【题型】解答题　【知识点】解析几何　【难度】medium
双曲线 \(x^2 - \frac{y^2}{b^2} = 1\)（\(b>0\)）的左、右焦点分别为 \(F_1\)、\(F_2\)，直线 \(l\) 过 \(F_2\) 且与双曲线交于 \(A\)、\(B\) 两点。

(1) 若双曲线的离心率为 2，求 \(b\) 的值；

(2) 若 \(l\) 的倾斜角为 \(\frac{\pi}{2}\)，\(\triangle F_1AB\) 是等边三角形，求双曲线的渐近线方程；

(3) 设 \(b = \sqrt{3}\)，若 \(l\) 的斜率存在，且 \((\overrightarrow{F_1A} + \overrightarrow{F_1B}) \cdot \overrightarrow{AB} = 0\)，求 \(l\) 的斜率。

\vspace{1em}
【解答】
【答案】(1) \(b = \sqrt{3}\)；(2) \(y = \pm \sqrt{2}x\)；(3) \(\pm \frac{\sqrt{15}}{5}\)。

\vspace{1em}

【分析】(1) 利用离心率求解即可；(2) 利用 \(\triangle F_1AB\) 是等边三角形，得到 \(2c = \sqrt{3}|y_A|\)；(3) 由 \((\overrightarrow{F_1A} + \overrightarrow{F_1B}) \cdot \overrightarrow{AB} = 0\) 知 \(F_1M \perp AB\)，故 \(k_{F_1M} \cdot k = -1\)。联立双曲线和直线的方程结合韦达定理求解即可。

\vspace{1em}

【详解】(1) \(e = \frac{c}{a} = 2\)，\(a = 1\)，\(\therefore c = 2\)。
\[
\therefore b^2 = c^2 - a^2 = 3 \implies b = \sqrt{3};
\]

(2) 设 \(A(x_A, y_A)\)。由题意，\(F_2(c,0)\)，\(c = \sqrt{1 + b^2}\)，\(y_A^2 = b^2(c^2 - 1) = b^4\)，
因为 \(\triangle F_1AB\) 是等边三角形，所以 \(2c = \sqrt{3}|y_A|\)，即 \(4(1 + b^2) = 3b^4\)，
解得 \(b^2 = 2\)，故双曲线的渐近线方程为 \(y = \pm \sqrt{2}x\)；

(3) 由已知，\(F_1(-2,0)\)，\(F_2(2,0)\)。
设 \(A(x_1,y_1)\)，\(B(x_2,y_2)\)，直线 \(l: y = k(x - 2)\)。显然 \(k \neq 0\)。
由
\[
\begin{cases}
x^2 - \frac{y^2}{3} = 1 \\
y = k(x - 2)
\end{cases}
\]
得 \((k^2 - 3)x^2 - 4k^2x + 4k^2 + 3 = 0\)。
因为 \(l\) 与双曲线交于两点，所以 \(k^2 - 3 \neq 0\)，且 \(\Delta = 36(1 + k^2) > 0\)。
设 \(AB\) 的中点为 \(M(x_M, y_M)\)。
由 \((\overrightarrow{F_1A} + \overrightarrow{F_1B}) \cdot \overrightarrow{AB} = 0\)

即 \(\overrightarrow{F_1M} \cdot \overrightarrow{AB} = 0\)，知 \(F_1M \perp AB\)，故 \(k_{F_1M} \cdot k = -1\)。

而 \(x_M = \frac{x_1 + x_2}{2} = \frac{2k^2}{k^2 - 3}\)，\(y_M = k(x_M - 2) = \frac{6k}{k^2 - 3}\)，\(k_{F_1M} = \frac{3k}{2k^2 - 3}\)，

所以 \(\frac{3k}{2k^2 - 3} \cdot k = -1\)，得 \(k^2 = \frac{3}{5}\)，故 \(l\) 的斜率为 \(\pm \frac{\sqrt{15}}{5}\)。

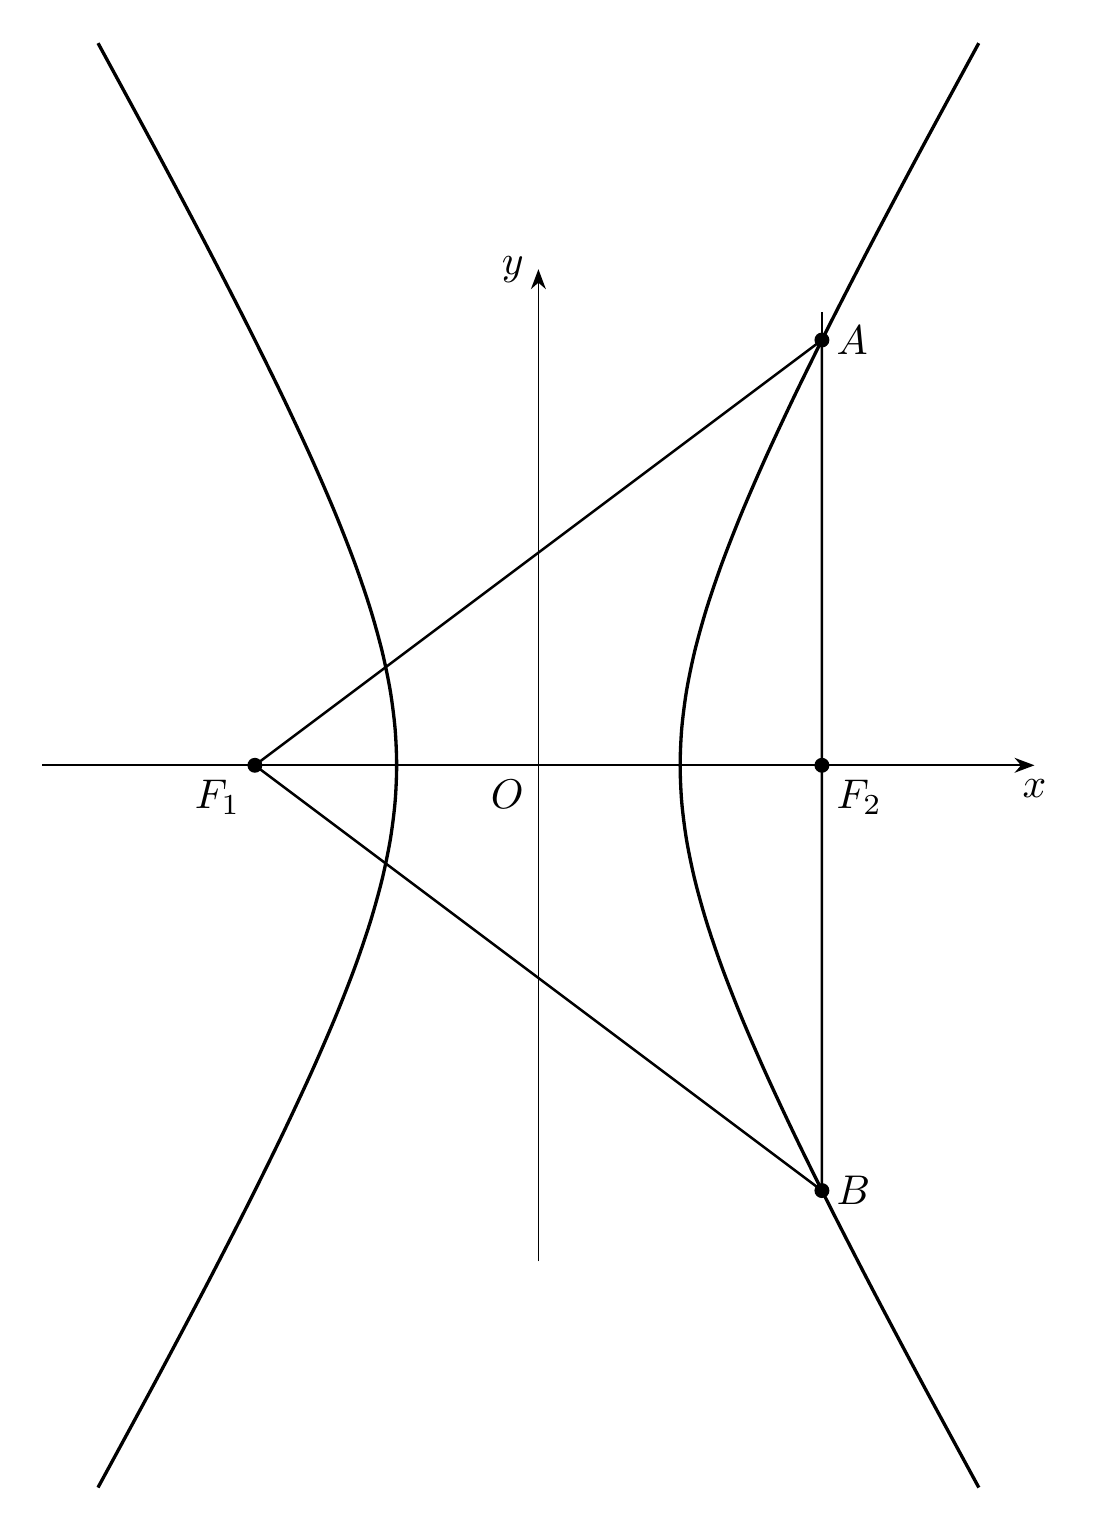
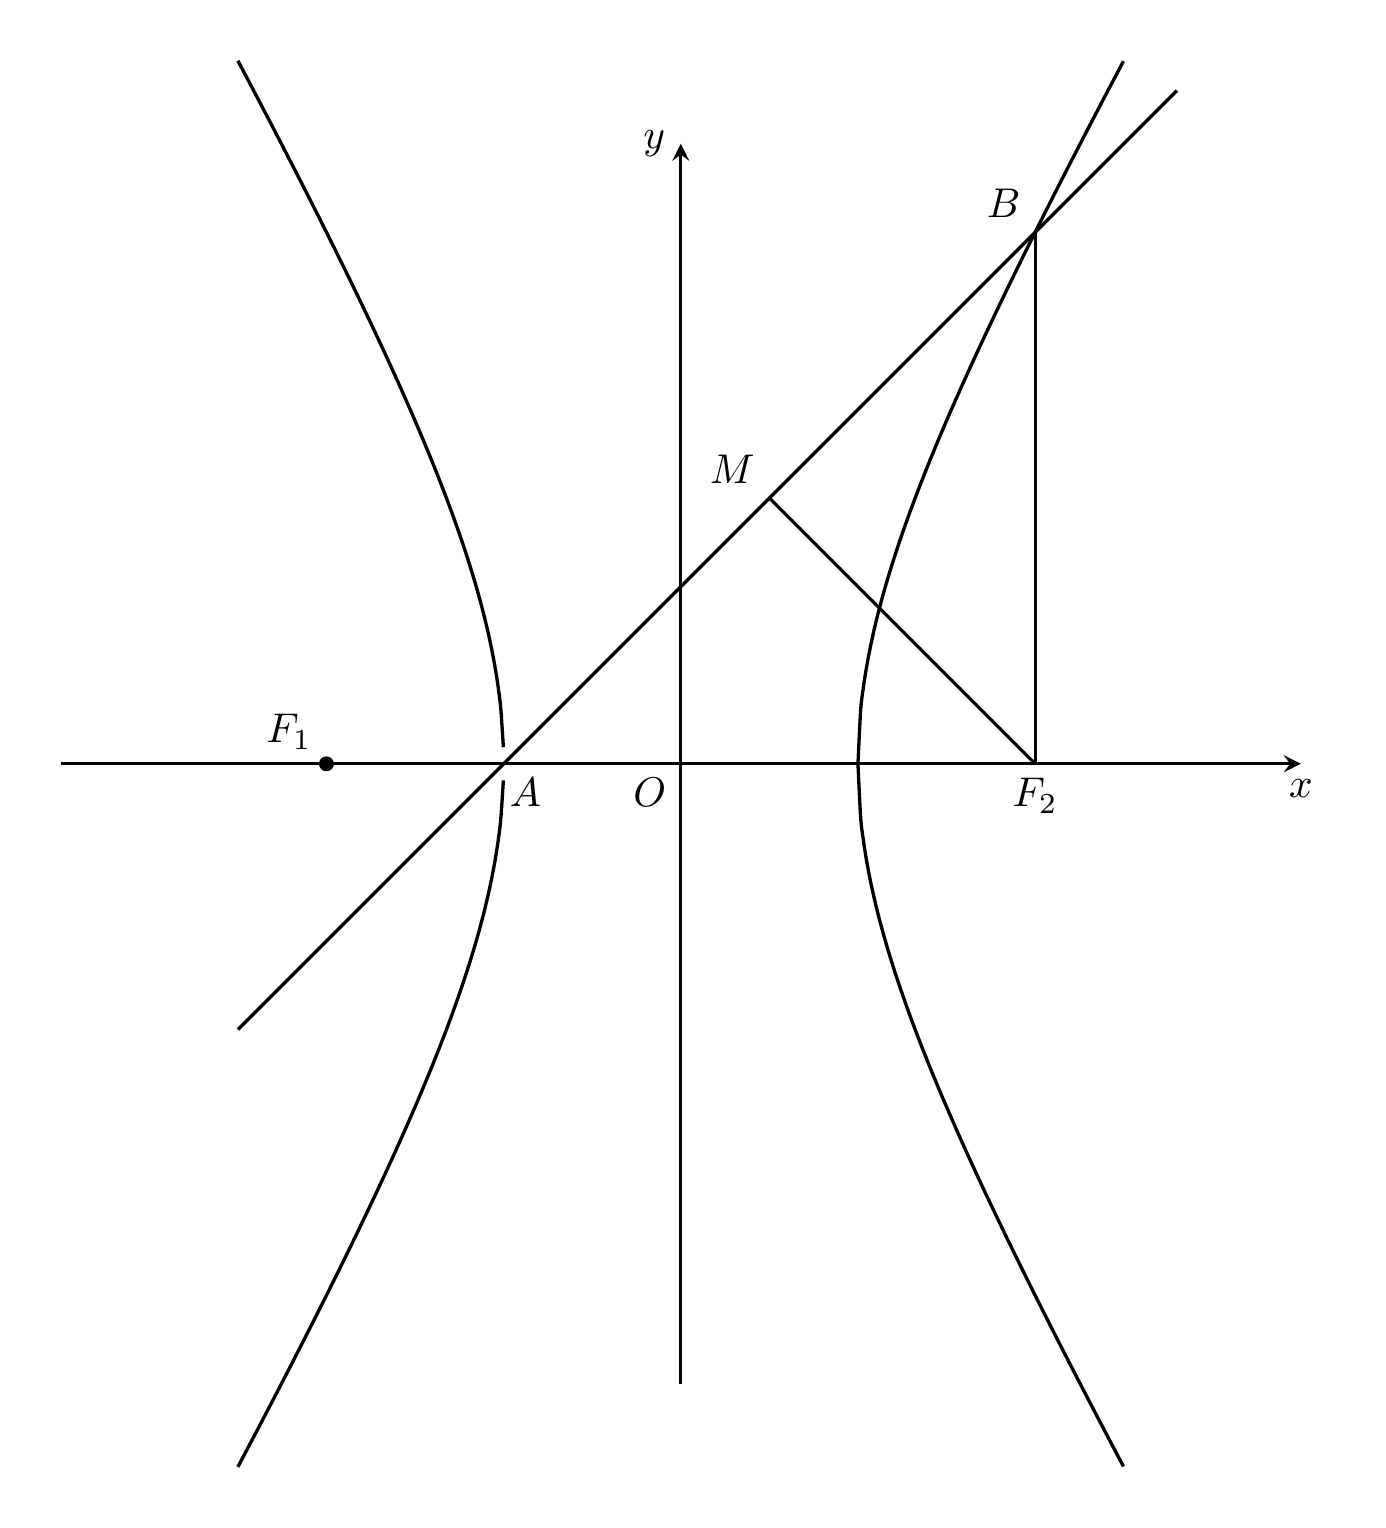